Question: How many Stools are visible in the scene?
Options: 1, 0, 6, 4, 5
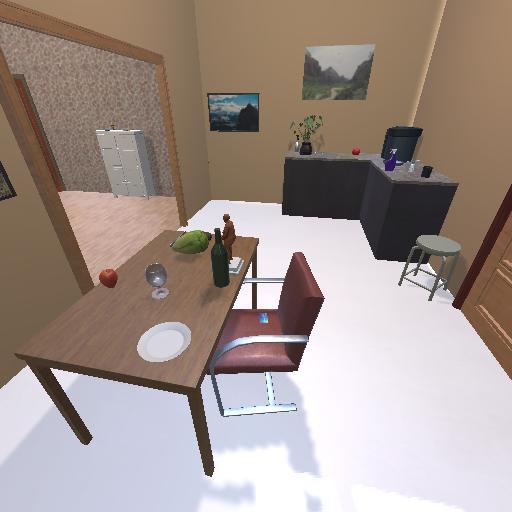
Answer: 1